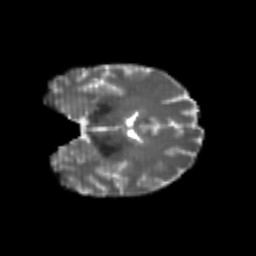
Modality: T2w
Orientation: coronal
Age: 23
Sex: female
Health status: healthy
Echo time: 0.074 s